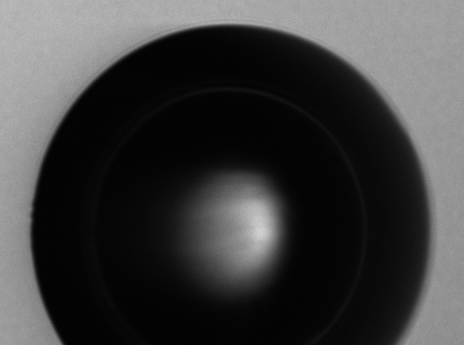
Label: bubble